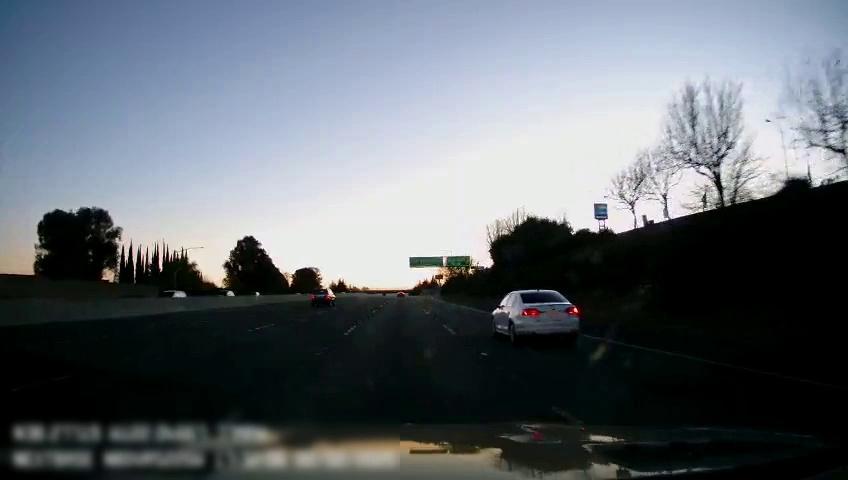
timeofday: Day
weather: Sunny
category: Drivable Space
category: Vehicles | Car
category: Vehicles | SUV
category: Vehicles | SUV
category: Vehicles | SUV
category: Vehicles | Car
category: Lanes | Current Lane
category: Lanes | Alternate Lane
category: Lanes | Alternate Lane
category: Lanes | Alternate Lane
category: Lanes | Current Lane
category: Traffic | Signs
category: Traffic | Signs